Question: I have the Screensot shown below. I need to know how many Correlations are used and which elements belong to what Correlation. And I need to describe what was correlated. I understand correlation but not in this example in Intalio. I need it as a preparation for an University exam.

I am grateful for any help.
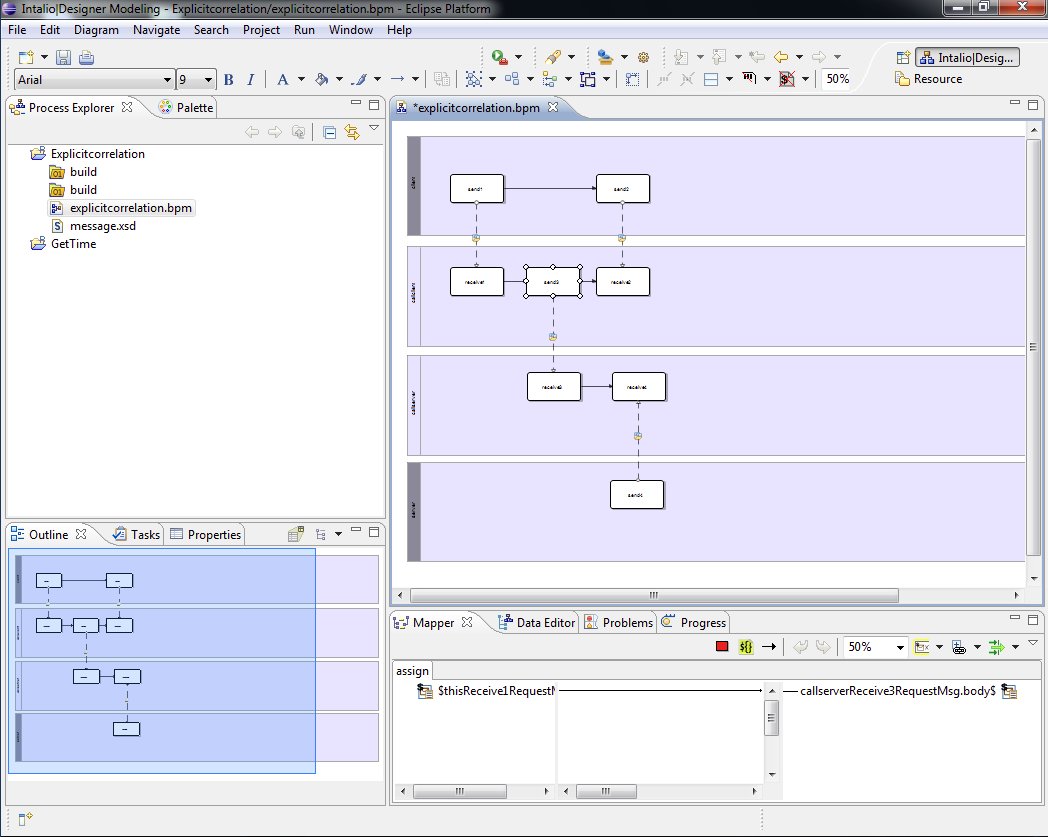
Answer: In the Outline pane , you can see an downward arrow, Click on that and it will show 2 options , "Templates" and "Correation". Select Correlation option .
When you will select 'Correlation' option then it will show the executable pool in which correlation is defind. Expand that and you will see the correlation Name.
Right click on Correlation Name and select Edit option and it will take you to the 'CorrelationSet Definition" window. There you can see the variables. The variables which are marked checked are the one used for correlation.
I hope it helps you.
Thanks,
Sumit Taneja